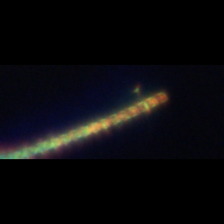
Taxon: Skeletonema
Group: Diatoms